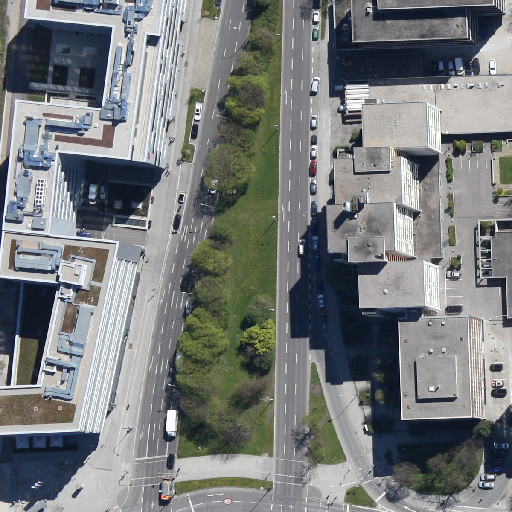
Referring expression: light-duty vehicle